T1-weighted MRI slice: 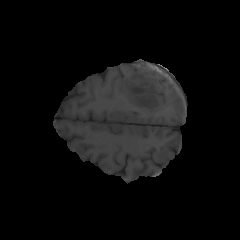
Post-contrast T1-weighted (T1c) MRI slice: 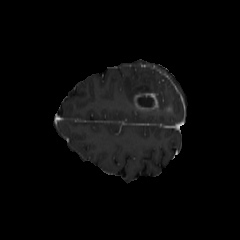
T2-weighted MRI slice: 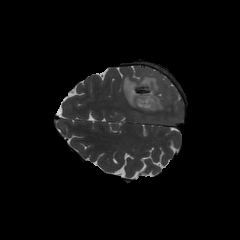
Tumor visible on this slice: yes